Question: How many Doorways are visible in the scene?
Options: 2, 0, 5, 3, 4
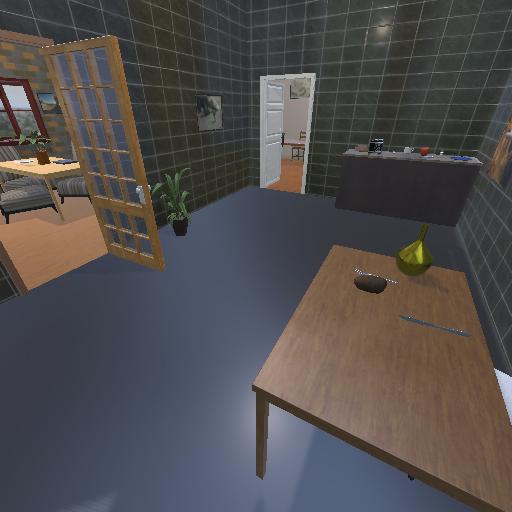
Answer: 2